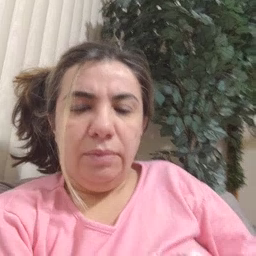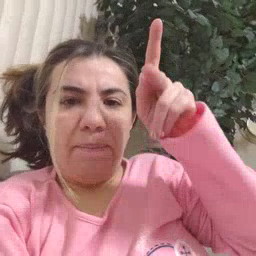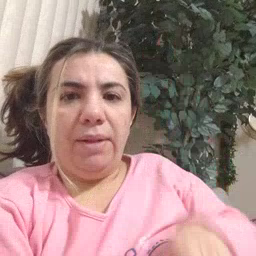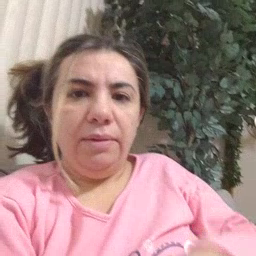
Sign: person